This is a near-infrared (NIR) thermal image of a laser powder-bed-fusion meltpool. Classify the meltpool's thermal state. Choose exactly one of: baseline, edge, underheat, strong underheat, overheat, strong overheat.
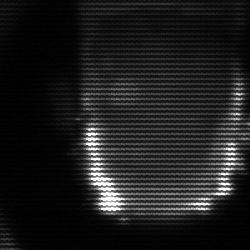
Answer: baseline